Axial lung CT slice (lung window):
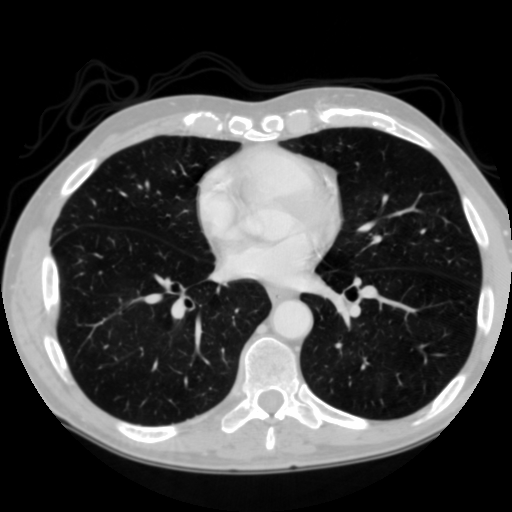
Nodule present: no